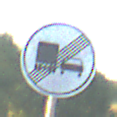
Verkehrszeichen: EndeUeberholverbotKraftfahrzeuge
Umgebung: Outdoor, RoadRail
Tageszeit: SunriseSunset
Wetter: Clear
Licht: Natural
Jahreszeit: NotSpecified
Kontrast: HighContrast